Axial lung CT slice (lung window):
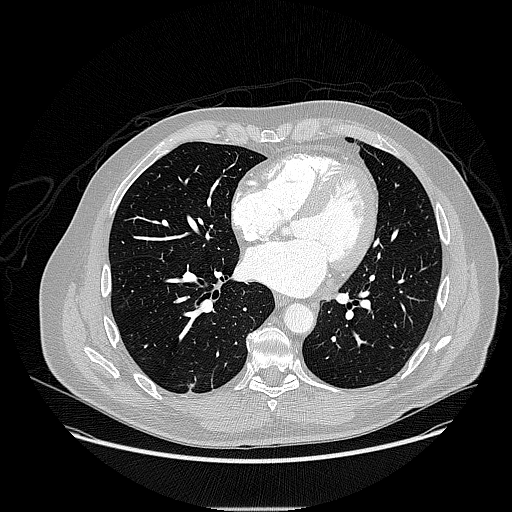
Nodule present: no